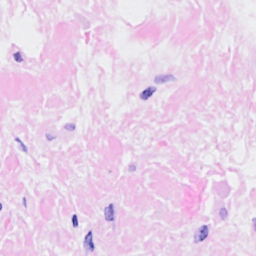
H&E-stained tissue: Breast